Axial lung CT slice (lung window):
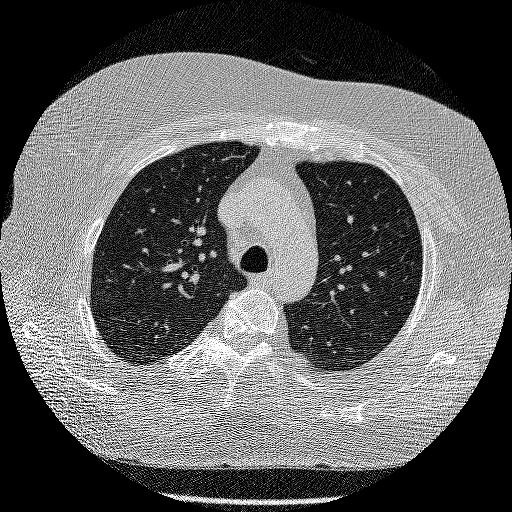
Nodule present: no